Question: How in Excel calculate the sum of all values from a table column matching conditions - for example, the values in one column must equal the value given?
The following example shows well what I mean:

Using SQL to do something like this would be easy
'''
SELECT sum(fee) FROM excel WHERE year='2022' AND month='February';
'''
But what is the best way to do something like this in Excel?
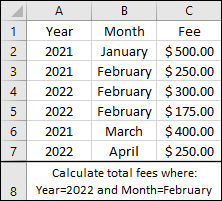
Answer: You need 'SUMIFS()' function. Try-
'''
=SUMIFS(C2:C7,A2:A7,2022,B2:B7,"February")
'''
Also can utilize 'FILTER()' like-
'''
=SUM(FILTER(C2:C7,(A2:A7=2022)*(B2:B7="February")))
'''
<URL>